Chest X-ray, AP view. Patient: 41 years old, sex F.
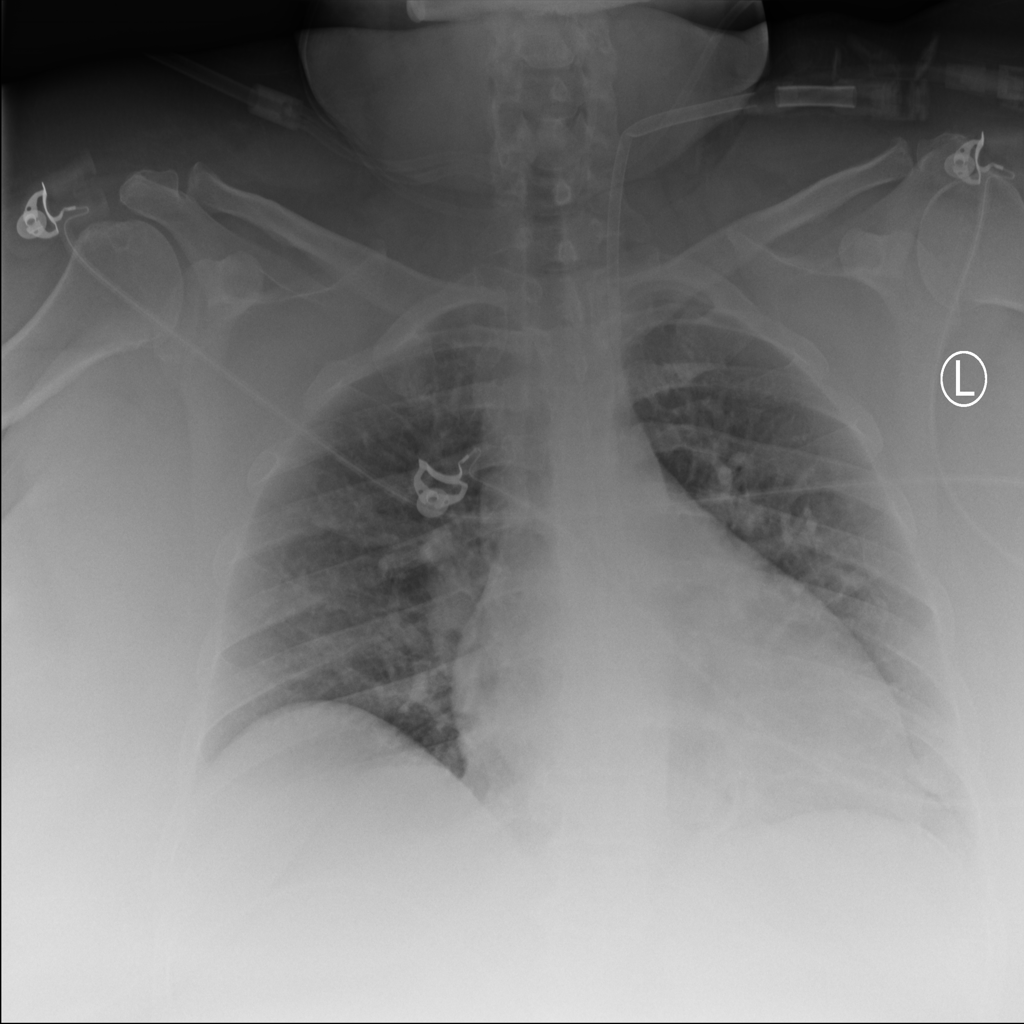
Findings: Infiltration